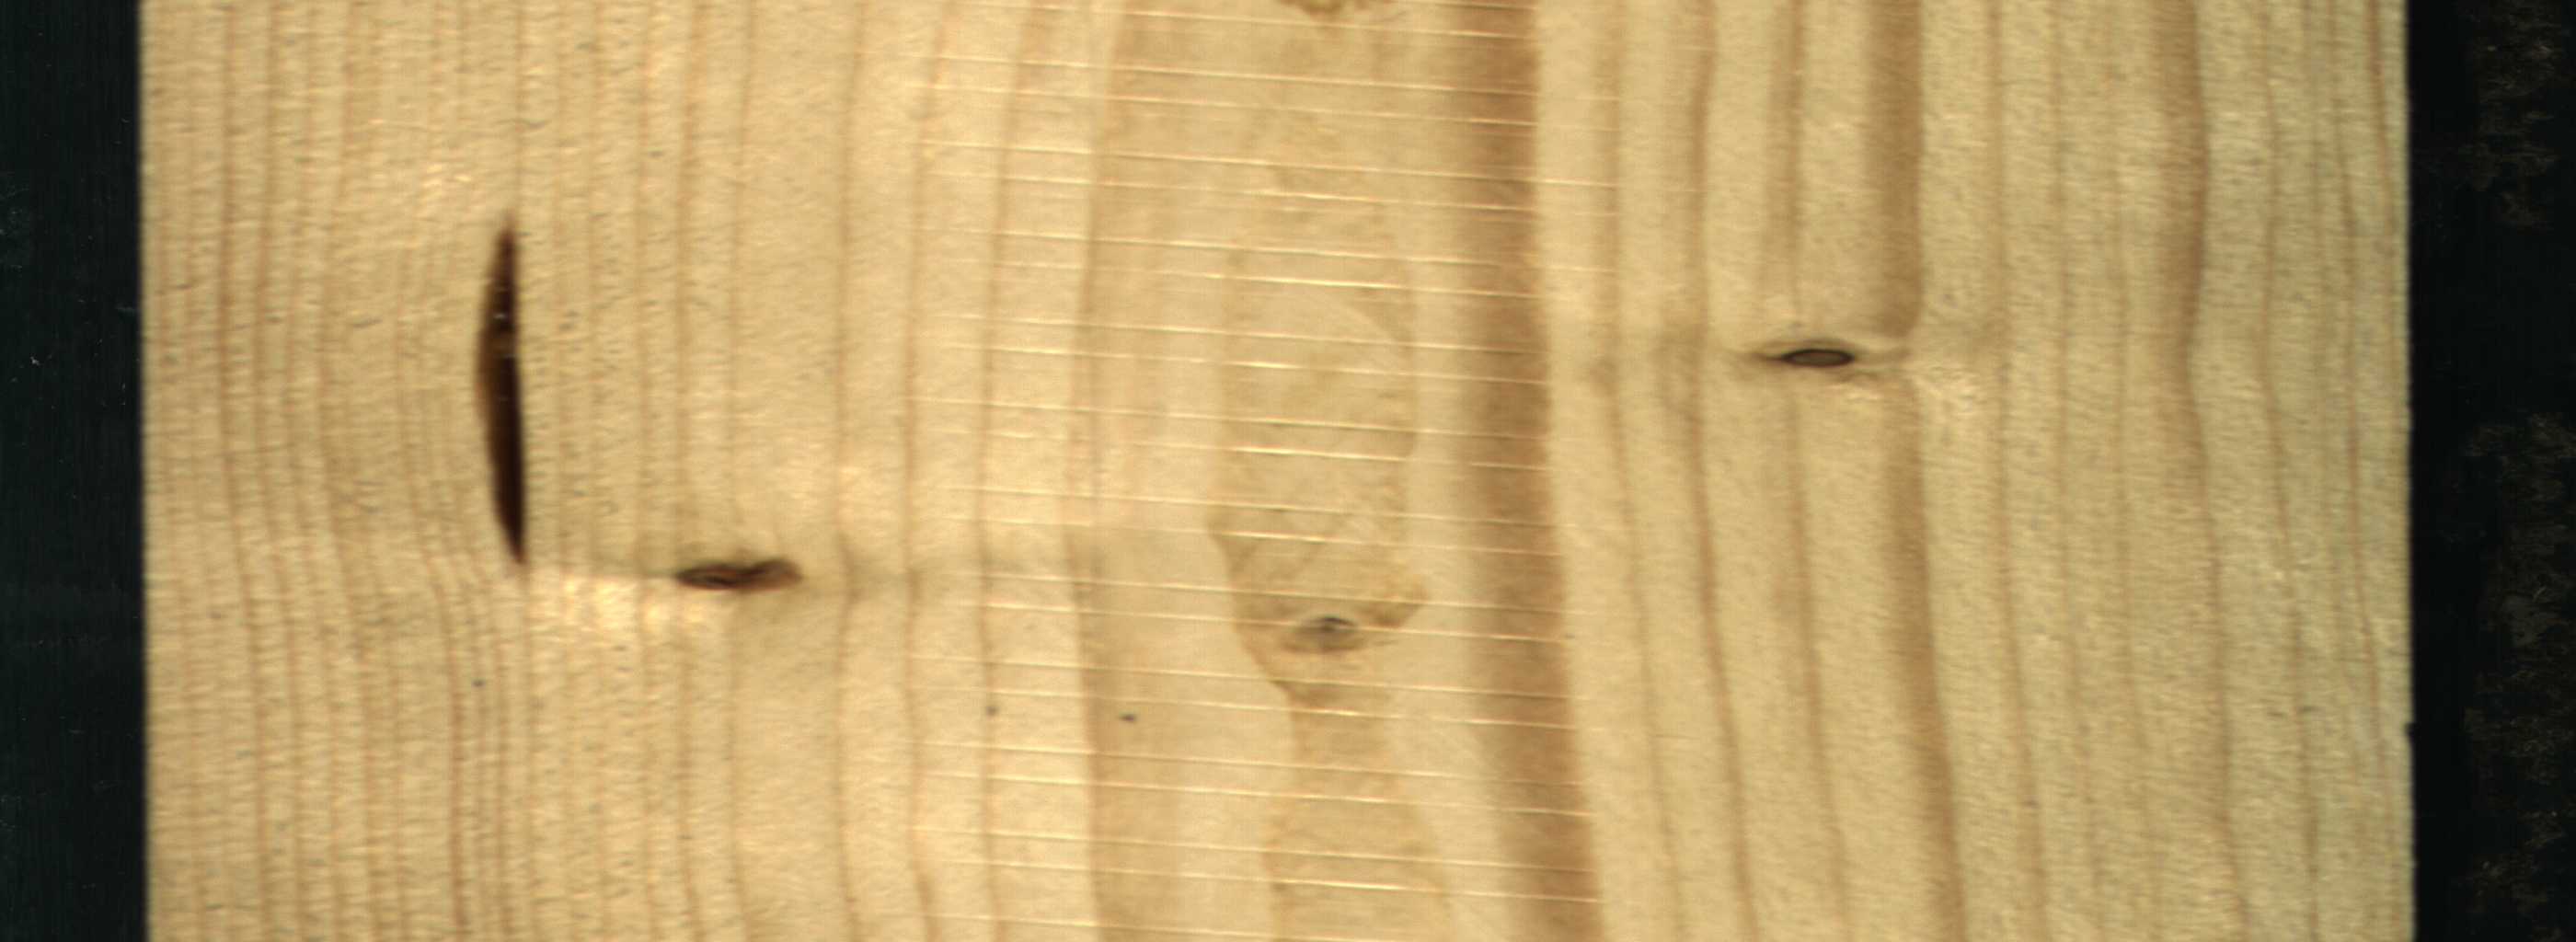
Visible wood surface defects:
resin
Dead_Knot
Dead_Knot
Live_Knot